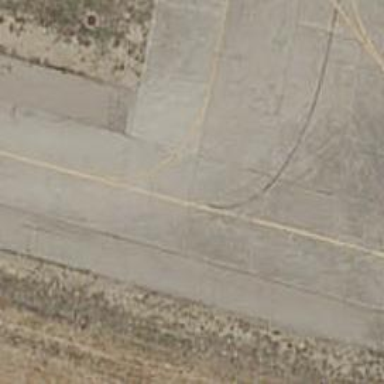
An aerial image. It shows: View of taxiway at the airport.